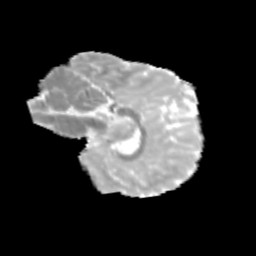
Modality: MD
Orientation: sagittal
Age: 11
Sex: female
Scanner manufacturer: siemens
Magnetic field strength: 3 T
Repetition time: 3.8 s
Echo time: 0.07 s